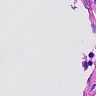
Metastatic tissue present: no